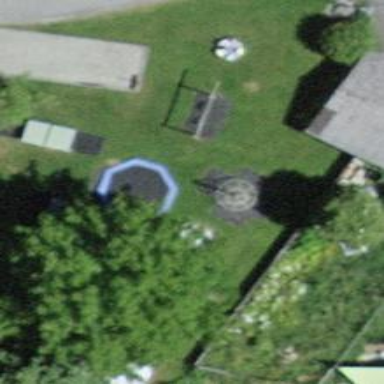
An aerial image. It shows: Playground area for leisure land.